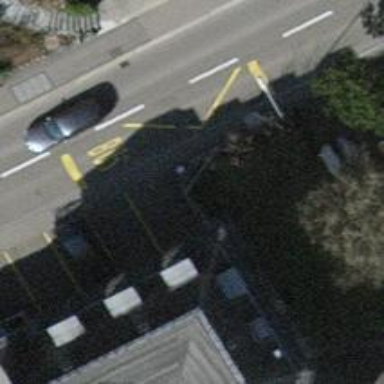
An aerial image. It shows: Bus stop with platform for public transport.